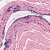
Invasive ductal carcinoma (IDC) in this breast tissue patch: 0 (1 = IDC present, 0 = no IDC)